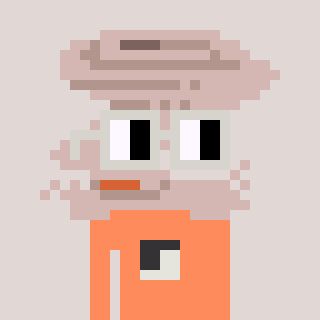
a pixel art character with square light gray glasses, a tornado-shaped head and a peachy-colored body on a warm background